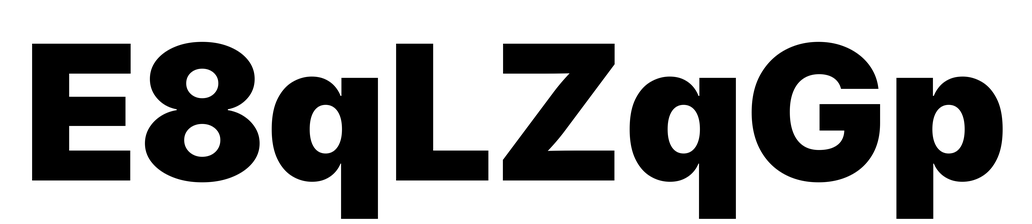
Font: Inter_Black